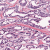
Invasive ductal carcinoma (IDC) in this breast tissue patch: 1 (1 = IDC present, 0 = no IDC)